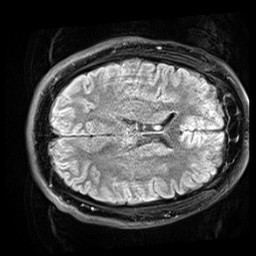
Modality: FLAIR
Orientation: axial
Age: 28
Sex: male
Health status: healthy
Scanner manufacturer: siemens
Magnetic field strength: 3 T
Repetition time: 9 s
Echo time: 0.088 s